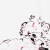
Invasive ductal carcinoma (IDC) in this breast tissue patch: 0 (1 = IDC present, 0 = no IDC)